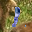
Label: 1